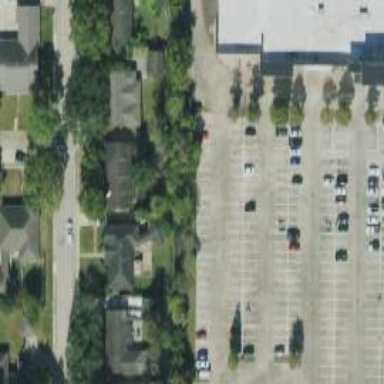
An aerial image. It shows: Parking space.